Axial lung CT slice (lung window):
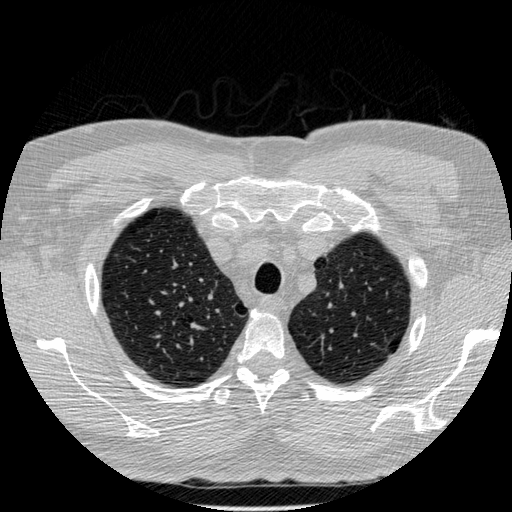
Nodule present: no